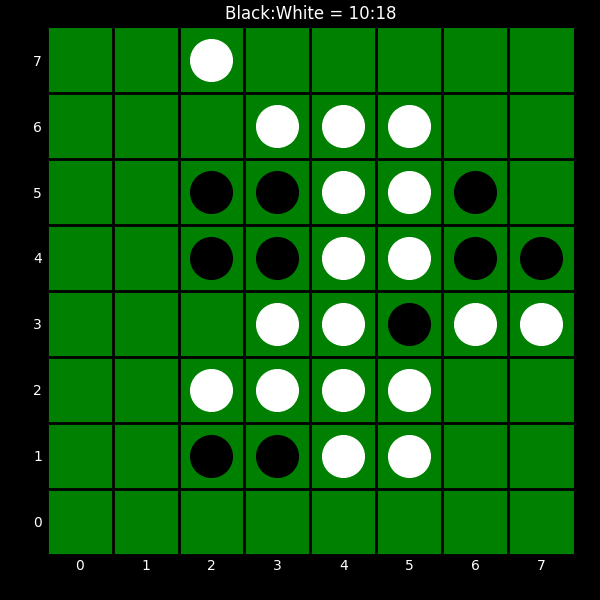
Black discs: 10
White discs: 18